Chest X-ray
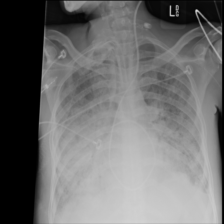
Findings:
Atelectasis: negative
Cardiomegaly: negative
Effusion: negative
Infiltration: positive
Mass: negative
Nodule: negative
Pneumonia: negative
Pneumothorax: negative
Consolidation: negative
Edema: negative
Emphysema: negative
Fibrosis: negative
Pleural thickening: negative
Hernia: negative